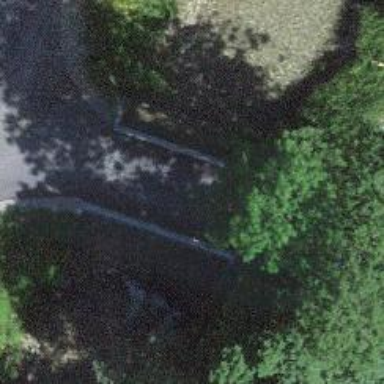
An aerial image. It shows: Asphalt track road with bridge. The track type is grade1.